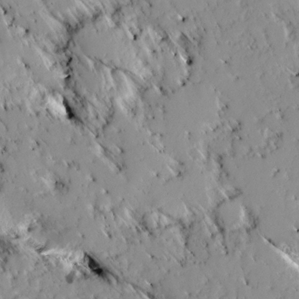
Label: non_frost